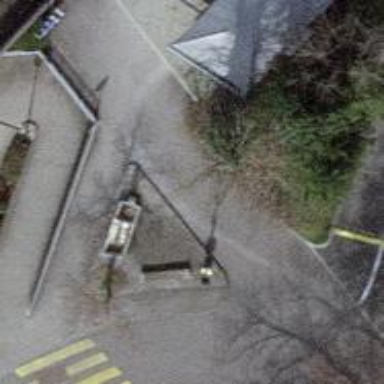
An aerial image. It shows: Beautiful fountain.